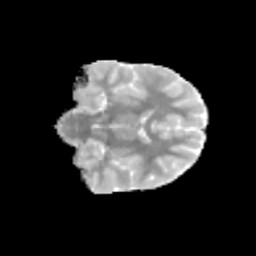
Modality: MD
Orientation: coronal
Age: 9
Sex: female
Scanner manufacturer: siemens
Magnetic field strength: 3 T
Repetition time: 3.8 s
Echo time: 0.07 s